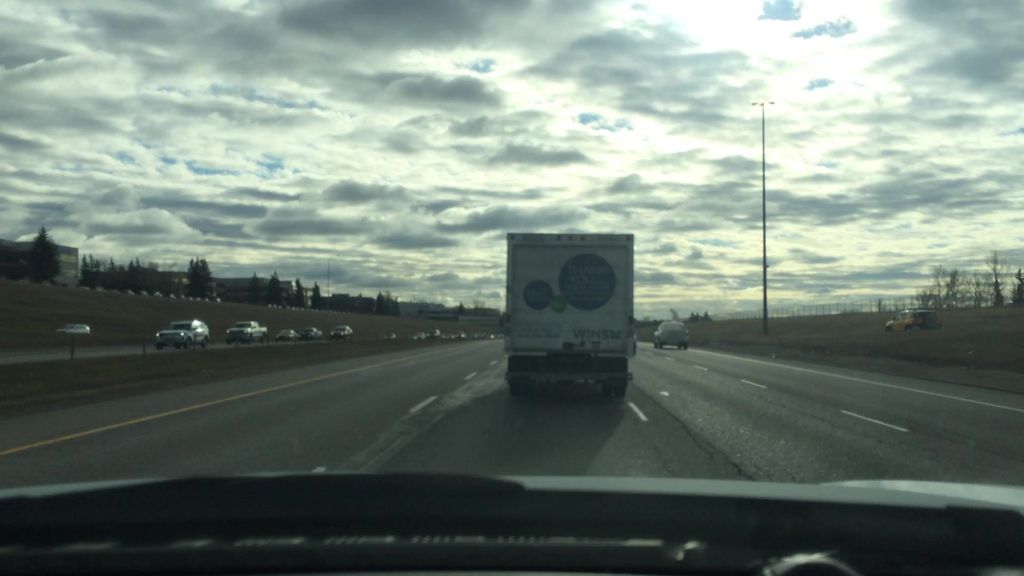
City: calgary